Interaction volume radius: 5 \u00c5
Interaction volume height: 35 \u00c5
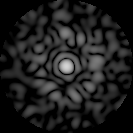
Disorder parameter: 0.8512